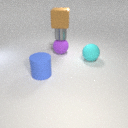
large blue rubber cylinder in front of large cyan rubber sphere